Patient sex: F
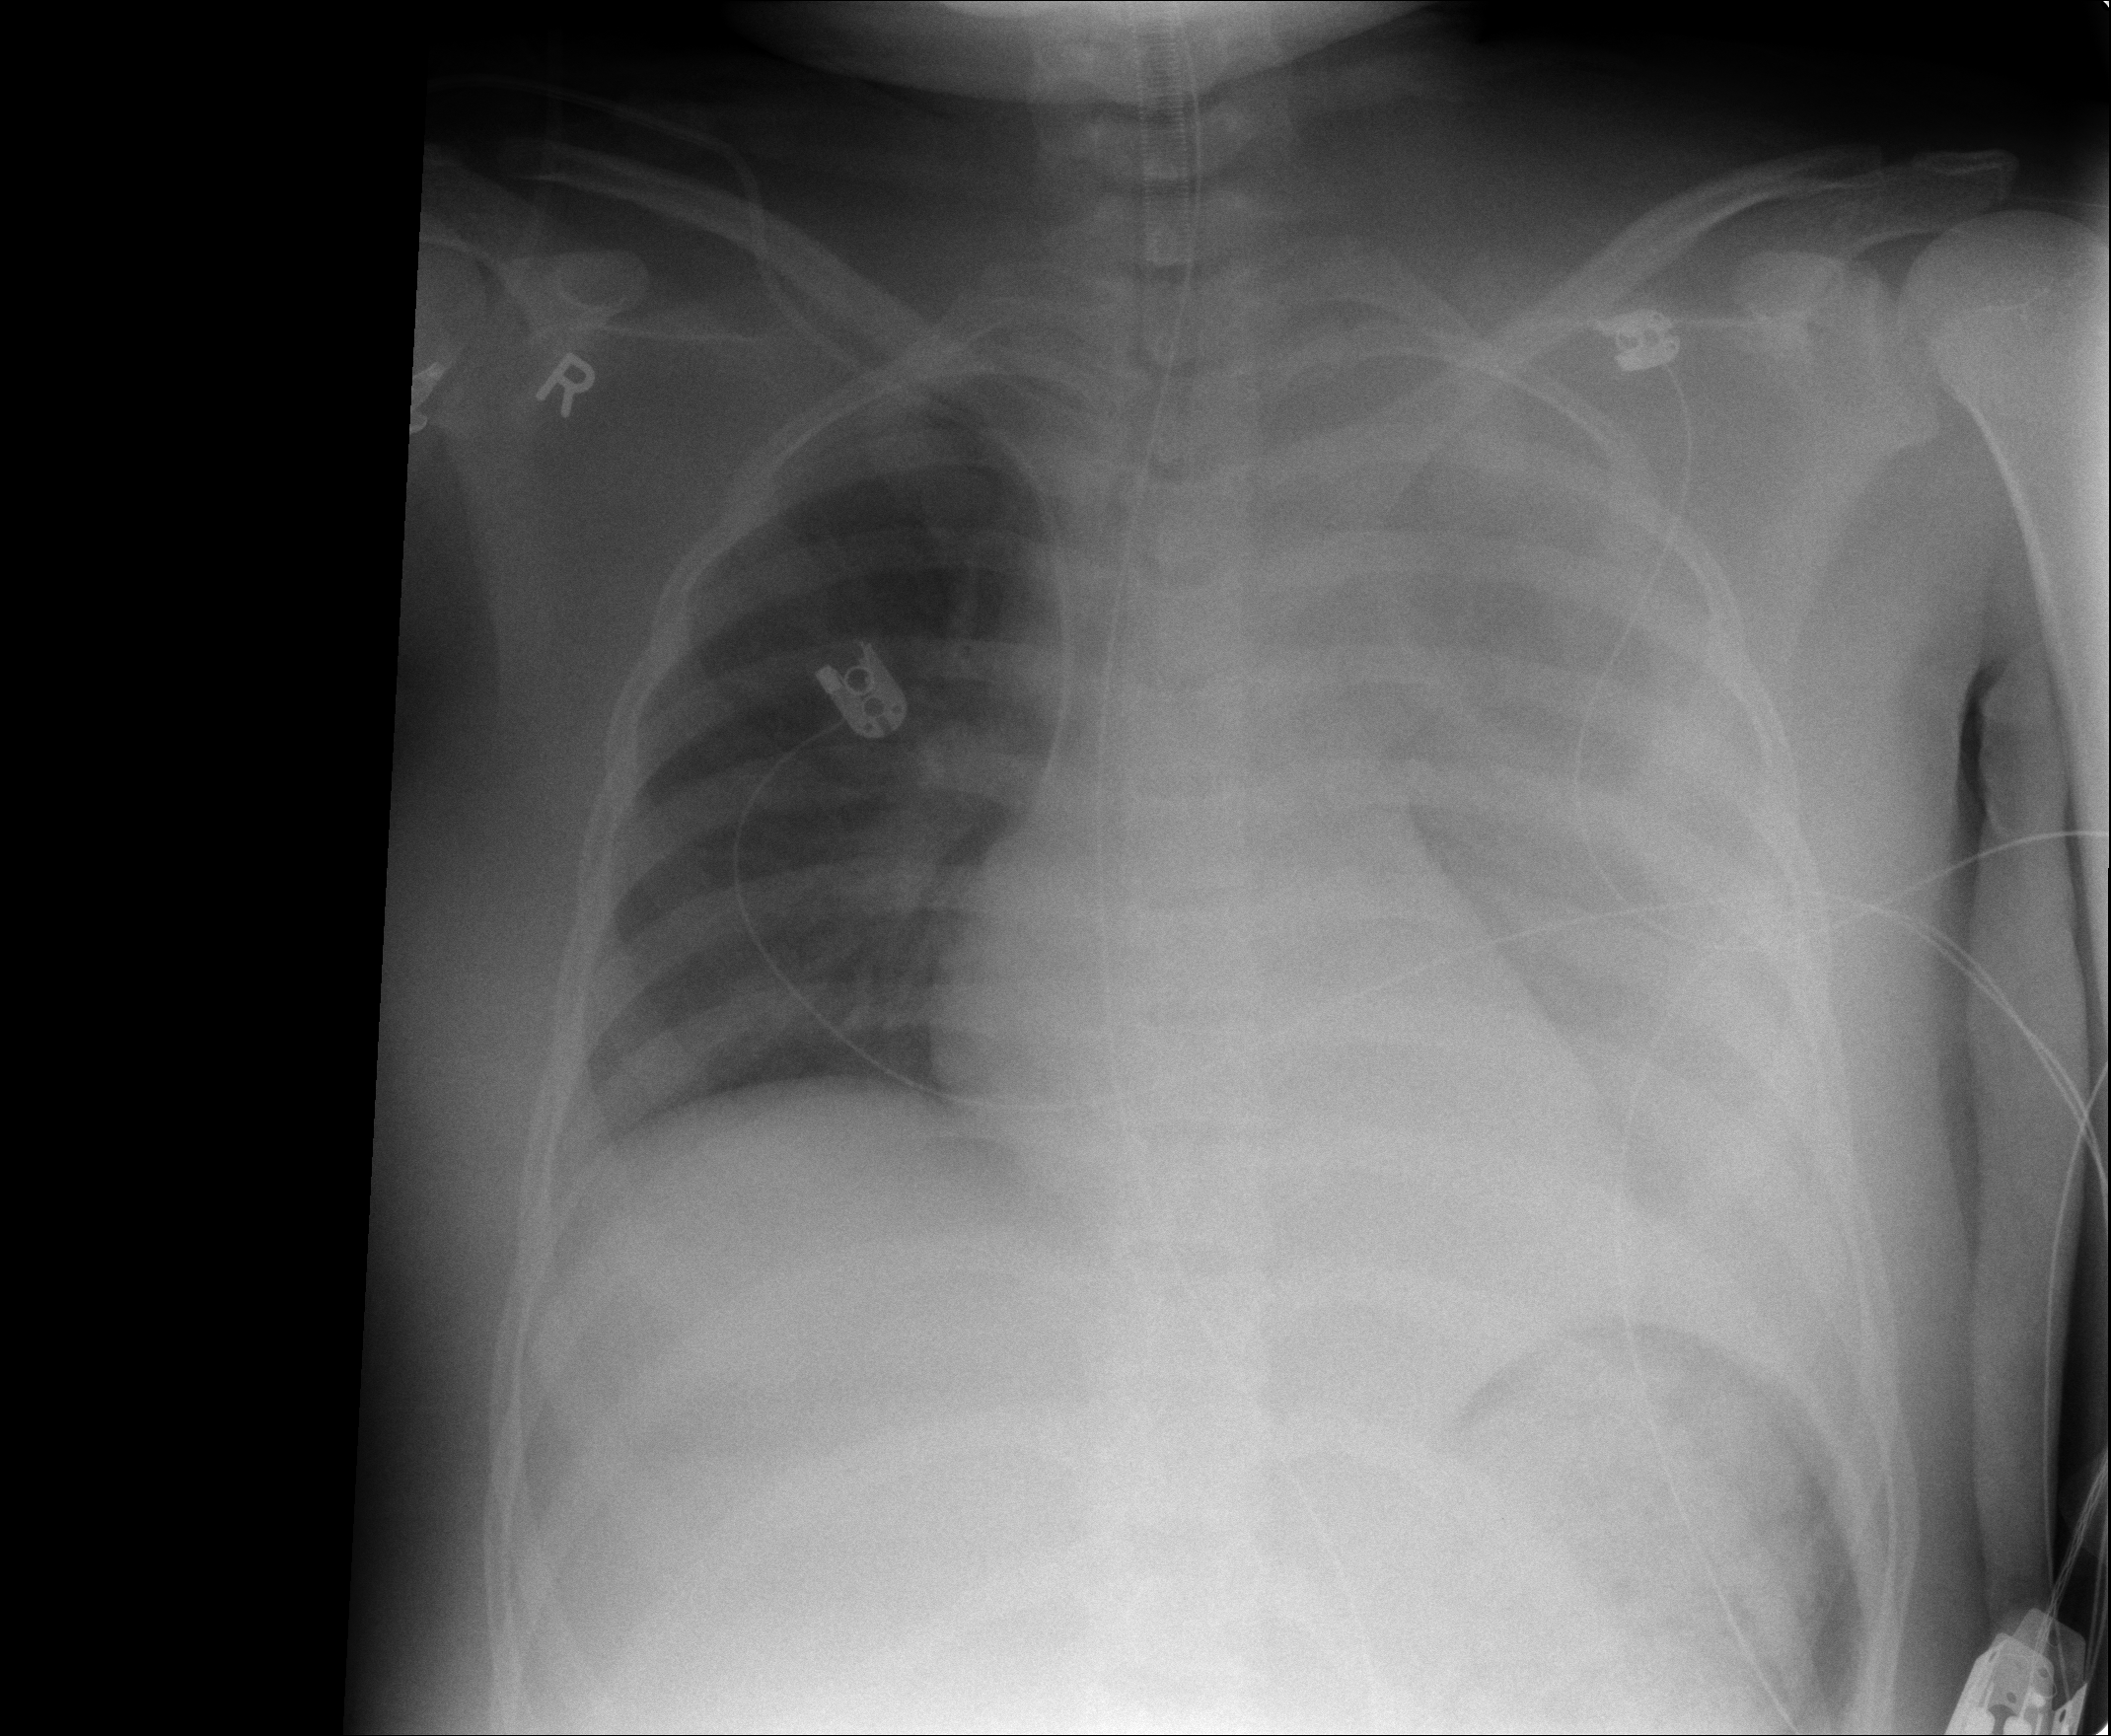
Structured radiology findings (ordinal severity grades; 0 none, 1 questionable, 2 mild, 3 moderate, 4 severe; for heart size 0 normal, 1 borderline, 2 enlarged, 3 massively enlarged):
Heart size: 0
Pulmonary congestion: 2
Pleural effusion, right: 1
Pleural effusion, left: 3
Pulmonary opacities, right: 0
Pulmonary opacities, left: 2
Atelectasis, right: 2
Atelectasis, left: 3